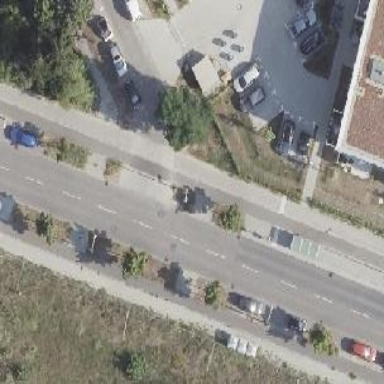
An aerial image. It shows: Tertiary road with asphalt surface. It has separate sidewalks on both sides. The road has lane markings and parallel parking on both sides.